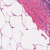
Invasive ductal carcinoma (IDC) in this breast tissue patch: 0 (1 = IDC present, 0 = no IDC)